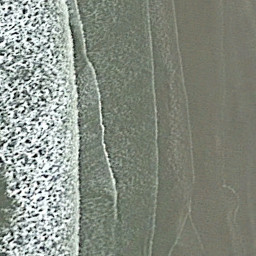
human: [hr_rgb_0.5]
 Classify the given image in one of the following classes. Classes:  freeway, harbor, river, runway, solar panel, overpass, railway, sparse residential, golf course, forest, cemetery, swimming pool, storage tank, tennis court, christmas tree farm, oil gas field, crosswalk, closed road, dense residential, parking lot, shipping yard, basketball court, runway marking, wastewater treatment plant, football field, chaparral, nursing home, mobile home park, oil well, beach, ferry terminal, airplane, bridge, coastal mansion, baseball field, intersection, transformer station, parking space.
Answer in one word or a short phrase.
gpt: beach